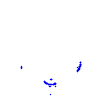
Particle: kaon